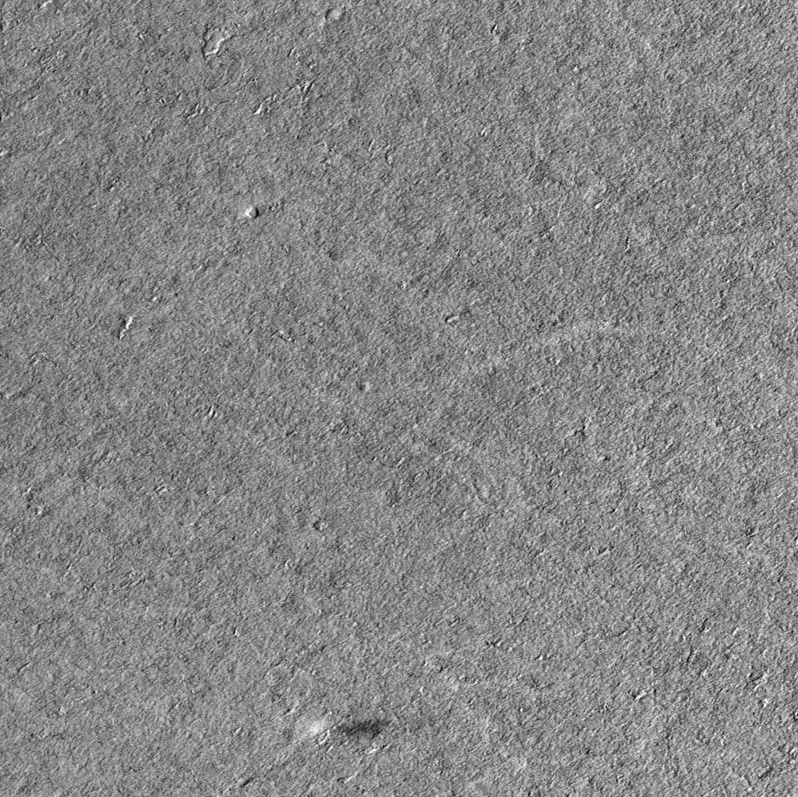
Label: dustdevil